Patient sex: M
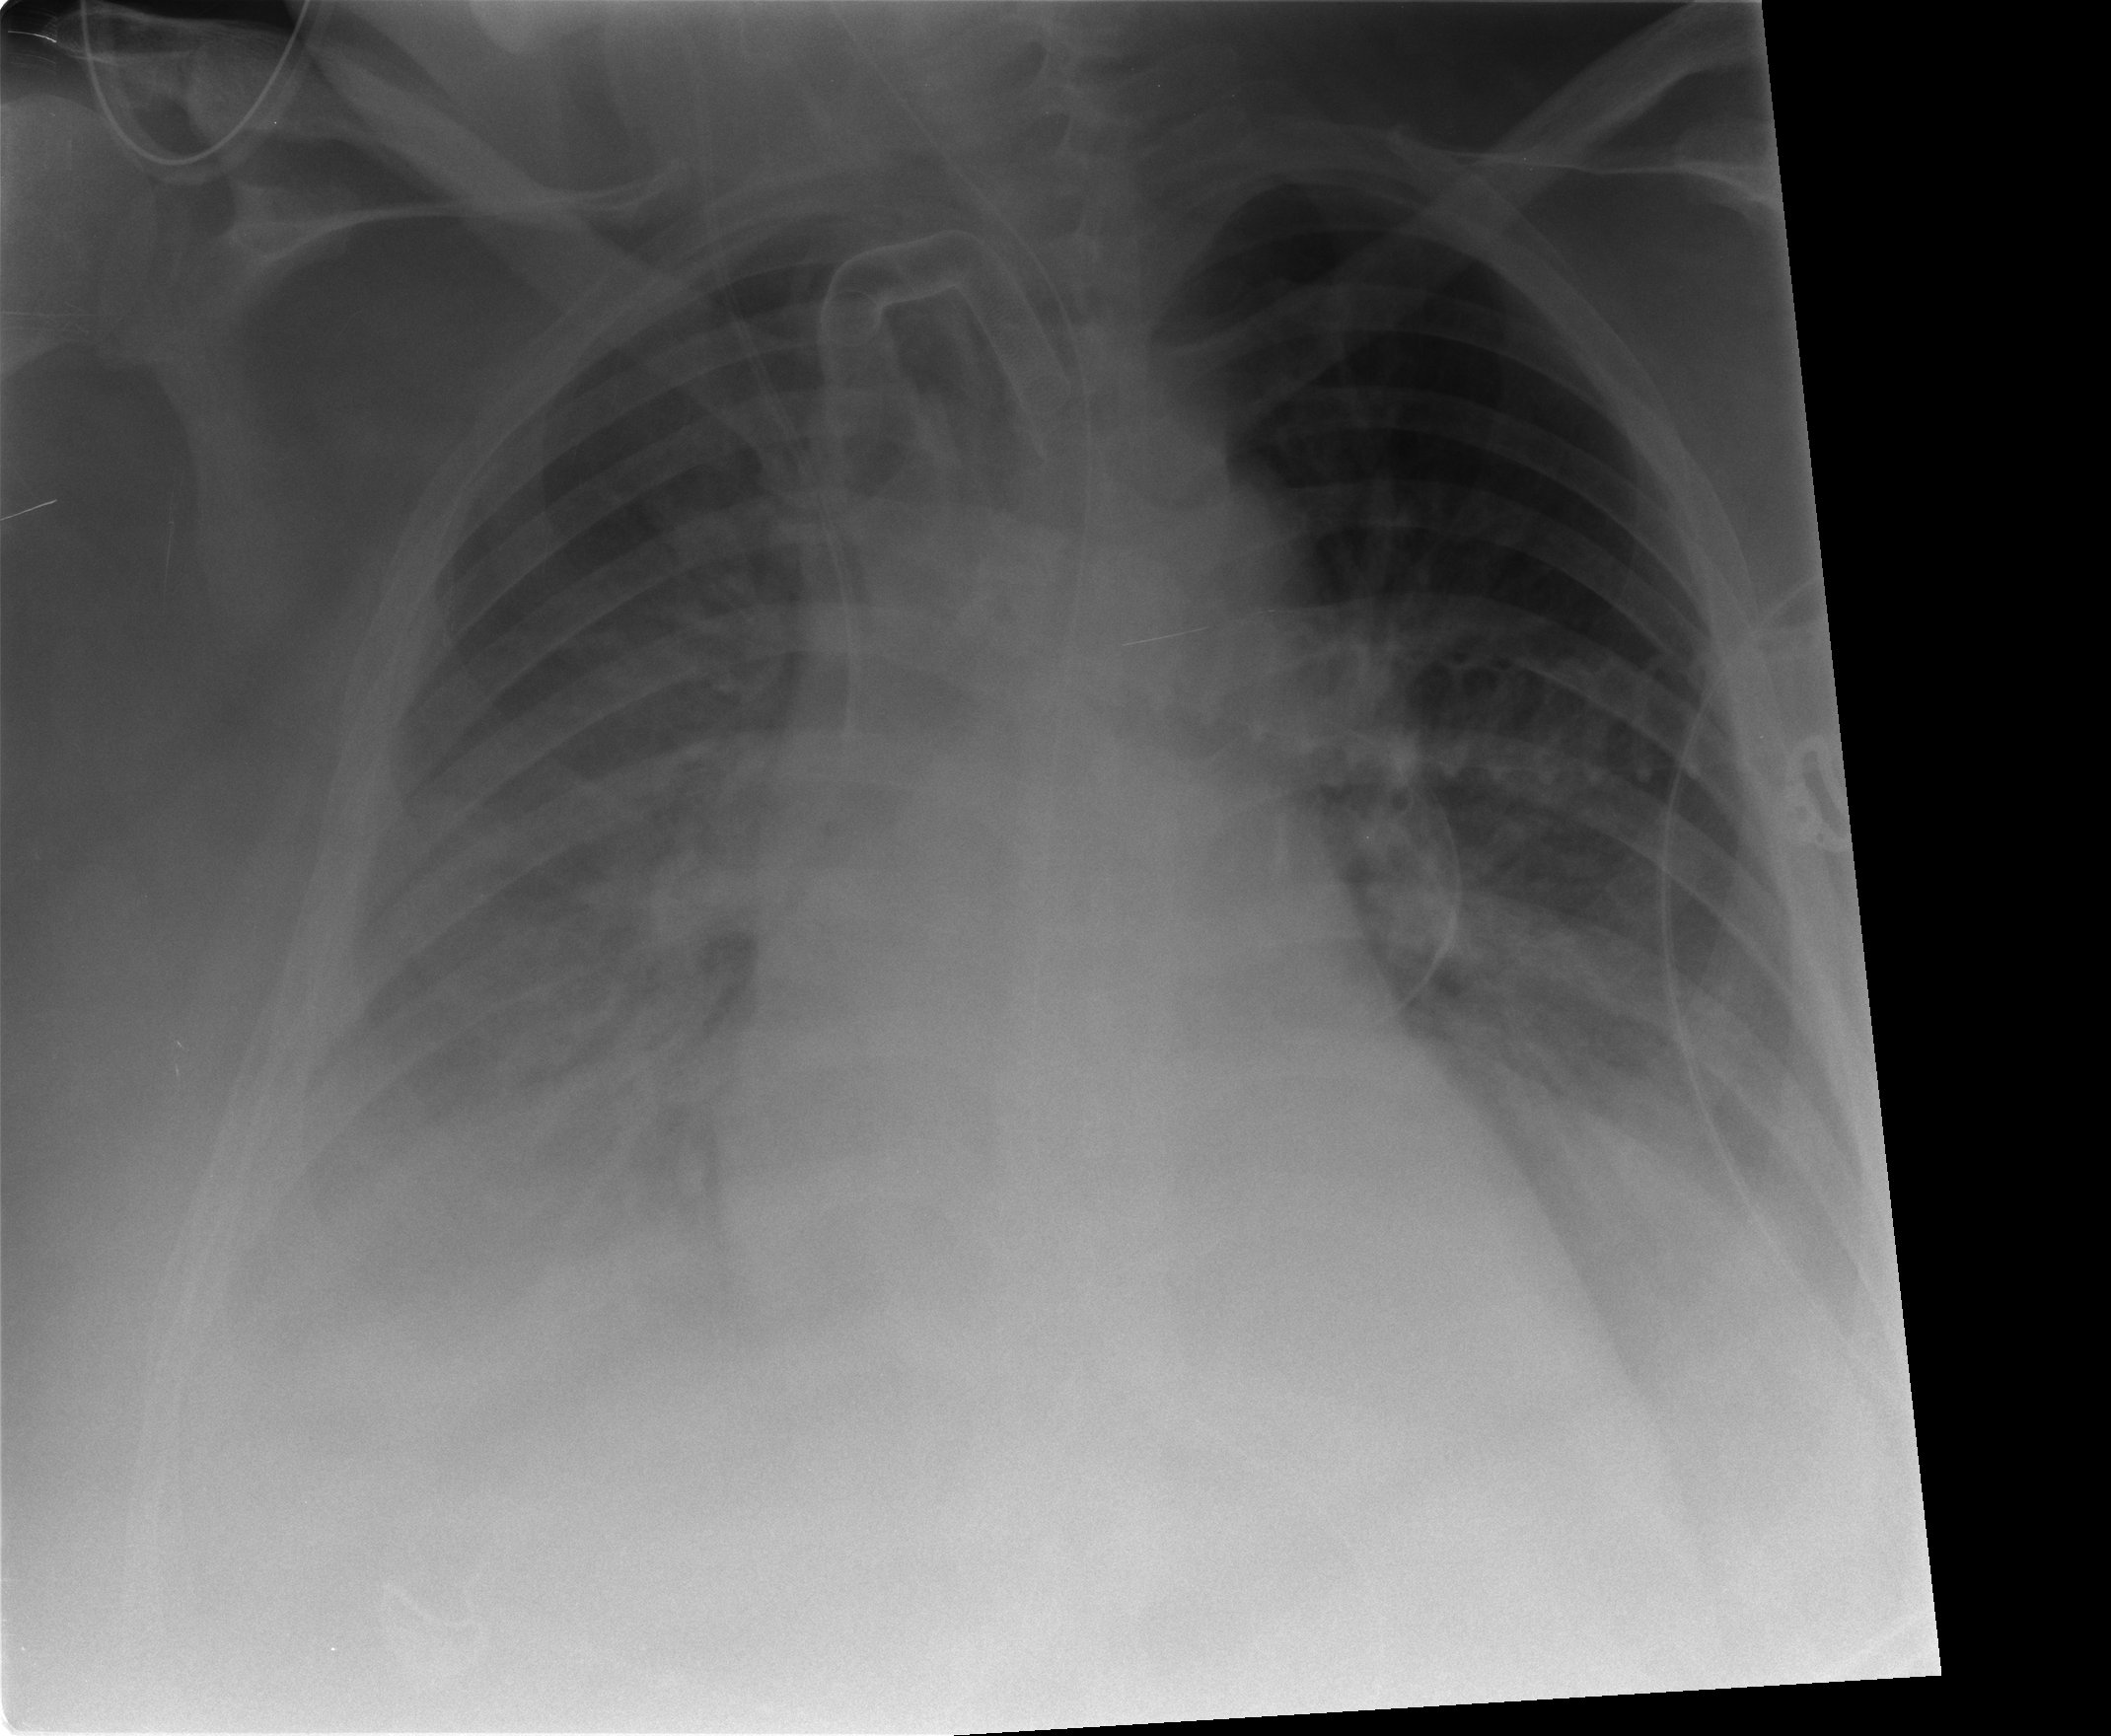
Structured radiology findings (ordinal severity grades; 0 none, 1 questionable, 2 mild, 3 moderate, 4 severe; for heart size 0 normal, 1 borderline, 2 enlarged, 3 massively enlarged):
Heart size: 2
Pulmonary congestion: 2
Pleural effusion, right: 3
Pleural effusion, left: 2
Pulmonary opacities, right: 2
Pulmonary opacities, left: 0
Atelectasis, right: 3
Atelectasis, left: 2